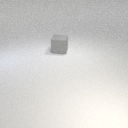
large gray rubber cube